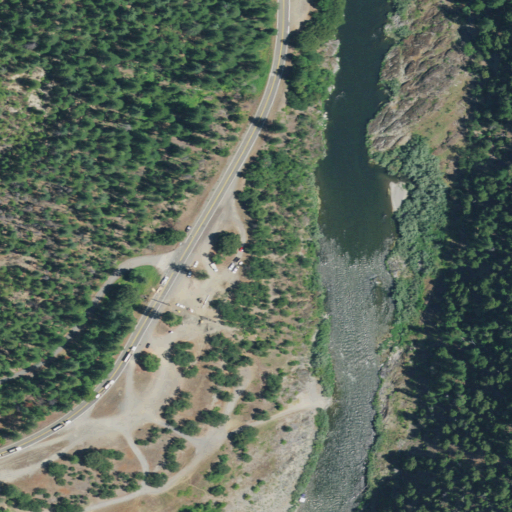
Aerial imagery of bar in California named Wingate Bar containing evergreen forest, shrub, open water, open development, low intensity development, medium intensity development, herbaceous wetlands, and grassland